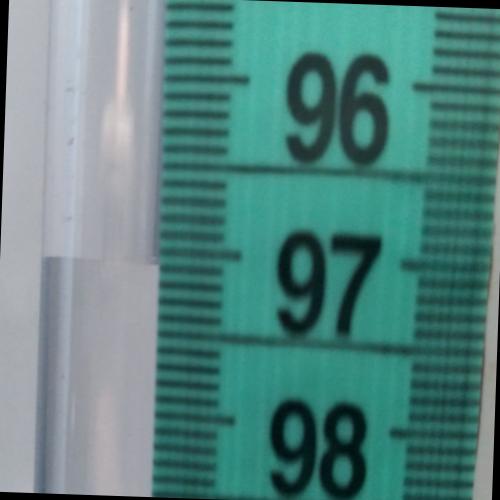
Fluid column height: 97.1 cm